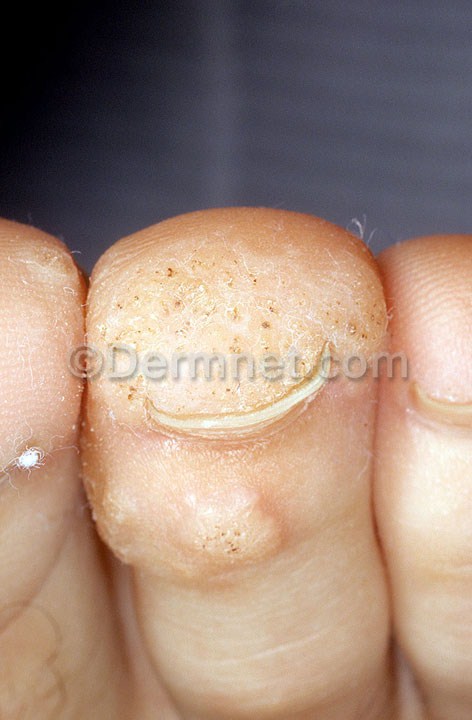
Disease: Nail Fungus and other Nail Disease